Aerial crown-view tile of a tropical tree (Barro Colorado Island, Panama), acquired 20241112:
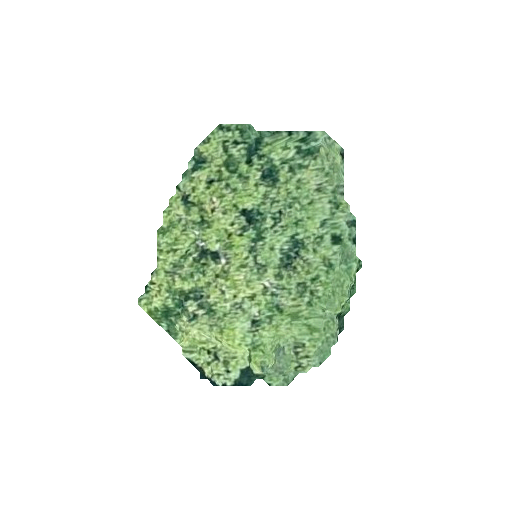
Species: Zanthoxylum panamense
GBIF accepted scientific name: Zanthoxylum panamense
Crown area: 67.199 m²